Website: apple
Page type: customer-info-address
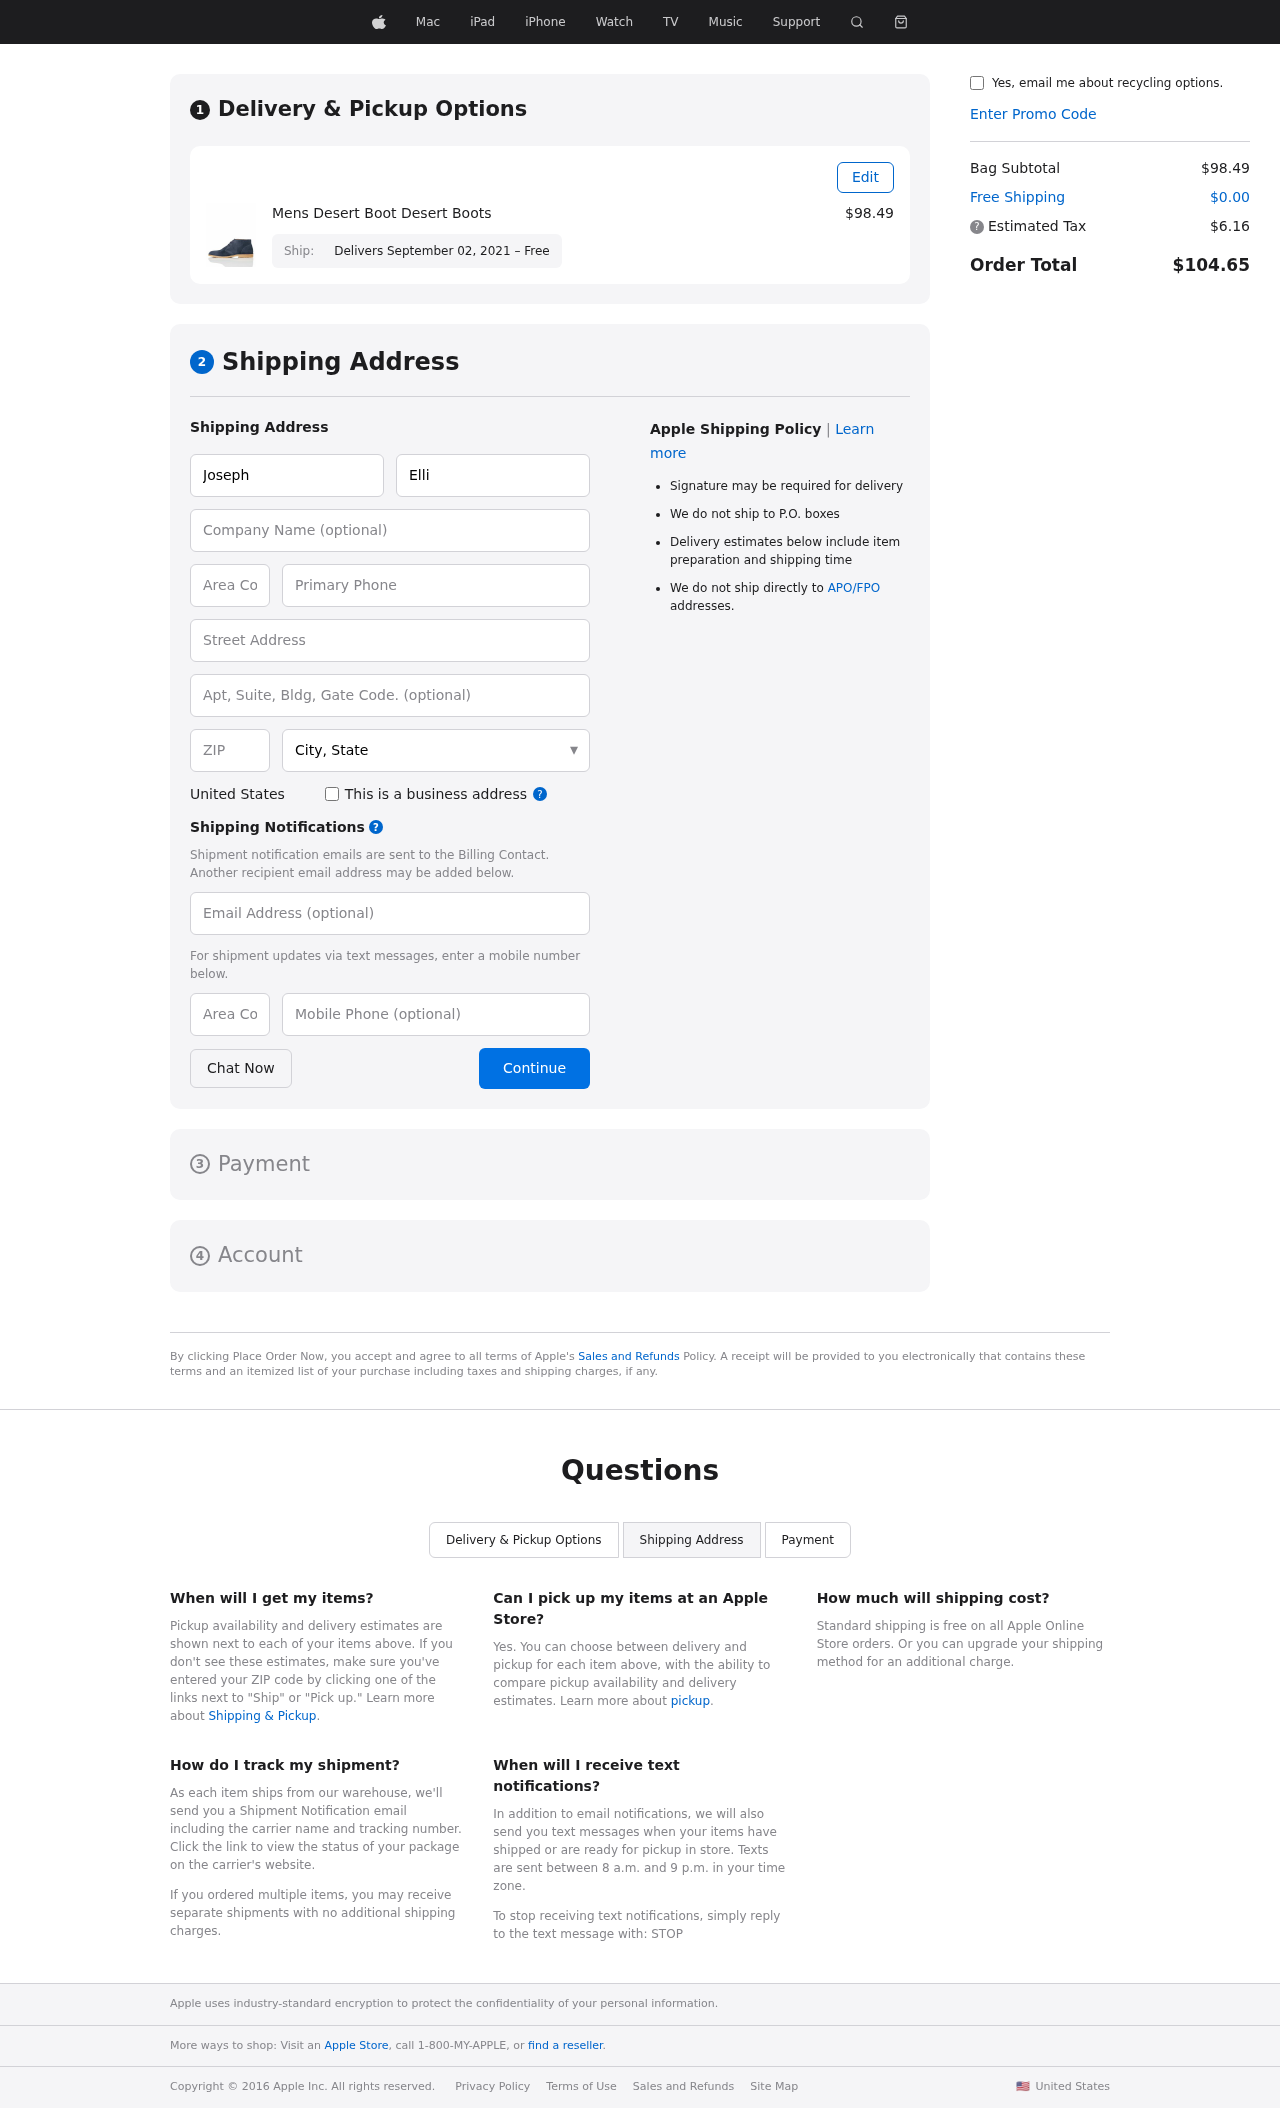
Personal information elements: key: PII_CITY_STATE
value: West Ashleyberg, NM
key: PII_COMPANY
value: Welch-Taylor
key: PII_COUNTRY
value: United States
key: PII_EMAIL
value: josephelliott@hotmail.com
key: PII_FIRSTNAME
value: Joseph
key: PII_LASTNAME
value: Elliott
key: PII_PHONE
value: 4719731167
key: PII_PHONE_ALT
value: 7248391114
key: PII_PHONE_ALT_AREA
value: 724
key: PII_PHONE_AREA
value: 471
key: PII_POSTCODE
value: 28214
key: PII_STREET
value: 344 Kent Pine
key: PII_STREET2
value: Suite 509
Product elements: key: PRODUCT1_NAME
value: Mens Desert Boot Desert Boots
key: PRODUCT1_PRICE
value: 98.49
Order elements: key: ORDER_DELIVERY_DATE
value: Delivers September 02, 2021 – Free
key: ORDER_SUBTOTAL
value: $98.49
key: ORDER_SHIPPING_COST
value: $0.00
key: ORDER_TAX
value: $6.16
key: ORDER_TOTAL
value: $104.65